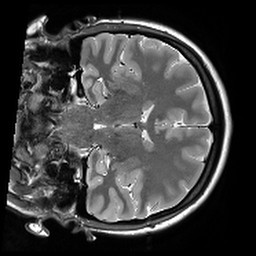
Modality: T2starw
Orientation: coronal
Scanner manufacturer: siemens
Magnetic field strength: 3 T
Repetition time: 8.1 s
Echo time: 0.05 s